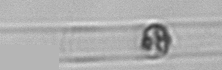
Label: Dactyliosolen_blavyanus